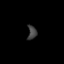
Tissue: prostate
Cell type: Endothelial cells
Senescence score: 0.7296
Nuclear area (px): 125
Mean DAPI intensity: 62.808